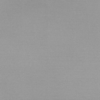
Label: dusty